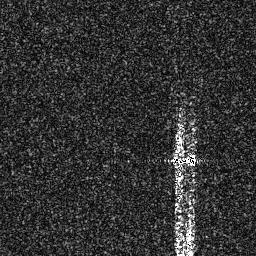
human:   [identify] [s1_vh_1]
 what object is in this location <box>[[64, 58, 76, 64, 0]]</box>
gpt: <ref>1 small ship at the right</ref>